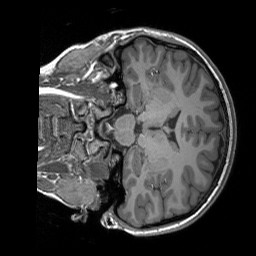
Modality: T1w
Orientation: coronal
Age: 19
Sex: female
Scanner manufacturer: siemens
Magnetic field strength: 3 T
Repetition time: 1.9 s
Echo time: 0.00243 s